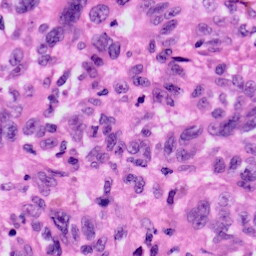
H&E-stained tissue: Skin